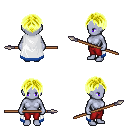
a pixel art fantasy rpg character, female body template, dark elf, purple skin, white trimmed cape, red pants, gold parted hairstyle, spear, four views (front, back, left, right), 2x2 character sprite sheet, small pixel art, hard edges, no anti-aliasing